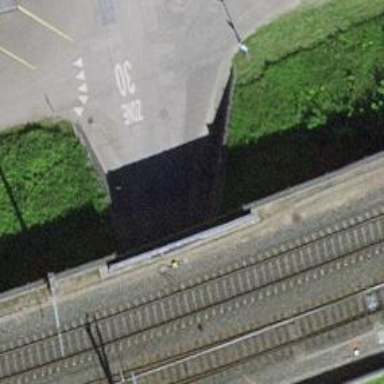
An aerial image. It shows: Tunnel under unclassified road with paving stones.